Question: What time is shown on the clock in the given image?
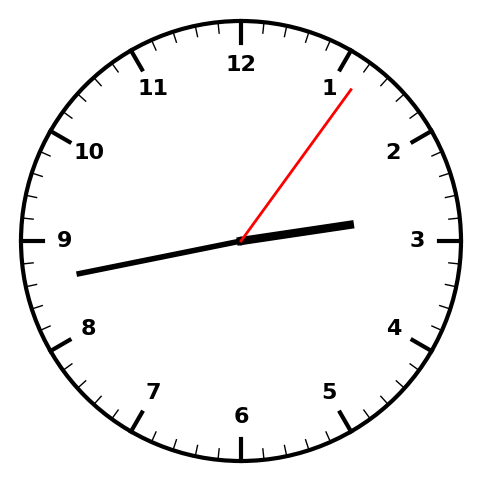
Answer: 02:43:06